Interaction volume radius: 5 \u00c5
Interaction volume height: 25 \u00c5
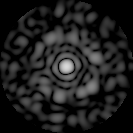
Disorder parameter: 0.8432